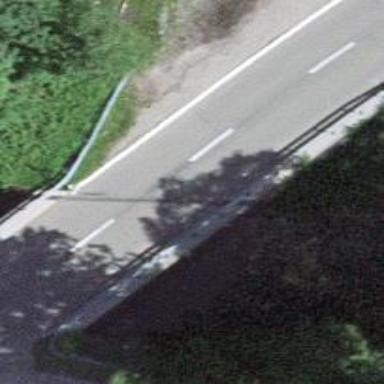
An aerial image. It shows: Secondary road with asphalt surface passing over bridge.